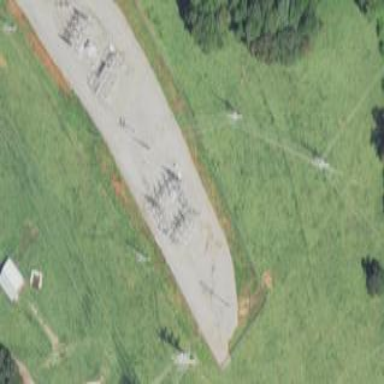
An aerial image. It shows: Distribution level power substation enclosed by fence.